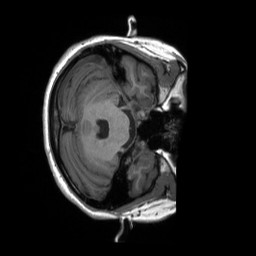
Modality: T1w
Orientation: axial
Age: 24
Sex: female
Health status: ill
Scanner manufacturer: siemens
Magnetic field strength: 3 T
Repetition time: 2.3 s
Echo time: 0.00232 s